Field crop: maize
Growth stage: 2
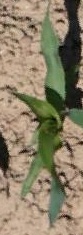
Species: maize